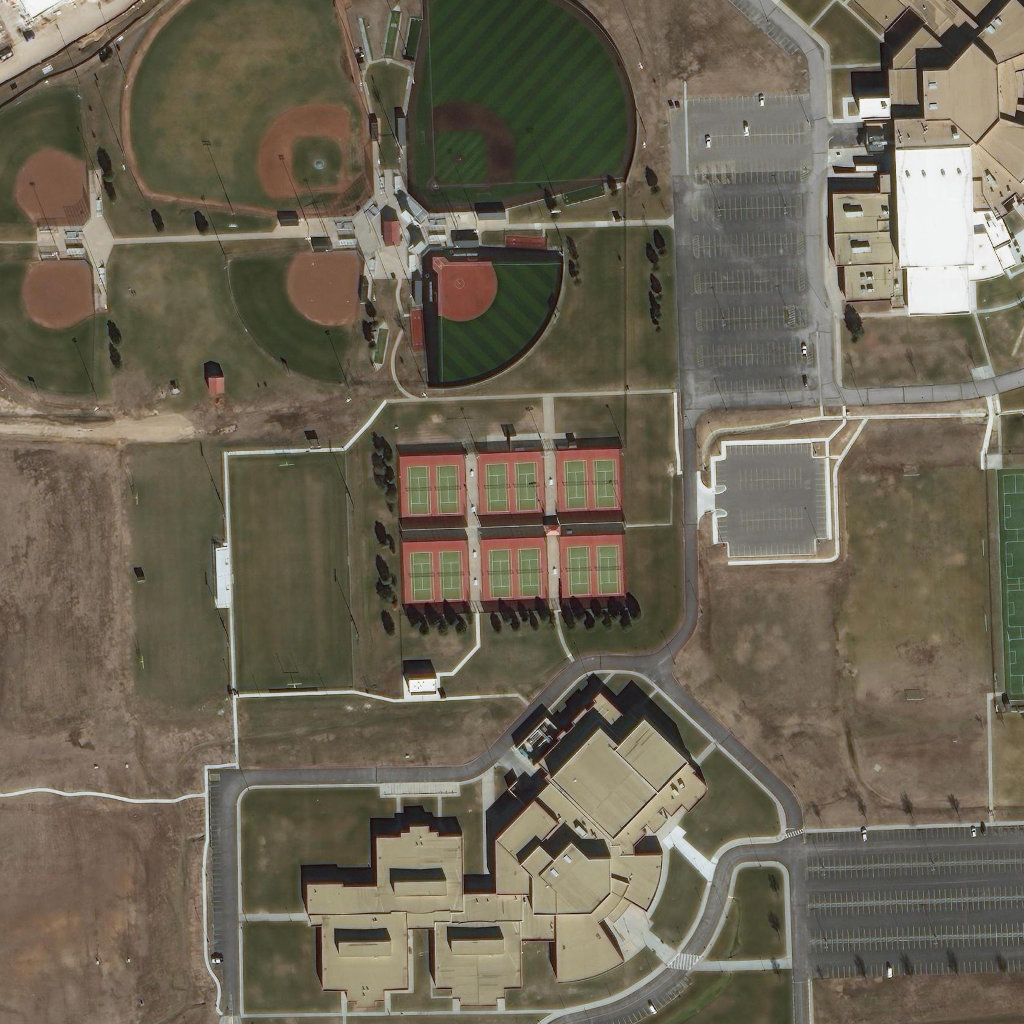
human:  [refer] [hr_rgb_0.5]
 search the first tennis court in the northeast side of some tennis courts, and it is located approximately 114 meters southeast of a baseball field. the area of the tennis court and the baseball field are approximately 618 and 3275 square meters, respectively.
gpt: <box>[[55, 44, 60, 49, 0]]</box>

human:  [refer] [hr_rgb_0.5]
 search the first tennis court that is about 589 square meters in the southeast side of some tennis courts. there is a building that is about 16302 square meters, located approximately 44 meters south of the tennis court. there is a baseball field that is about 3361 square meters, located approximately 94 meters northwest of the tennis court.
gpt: <box>[[55, 53, 60, 57, 0]]</box>